Field crop: maize
Growth stage: 2
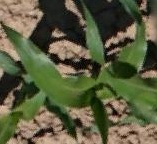
Species: maize